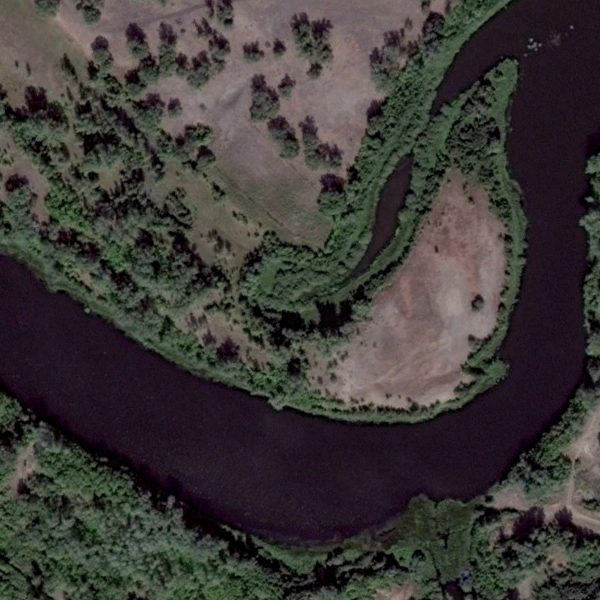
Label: River